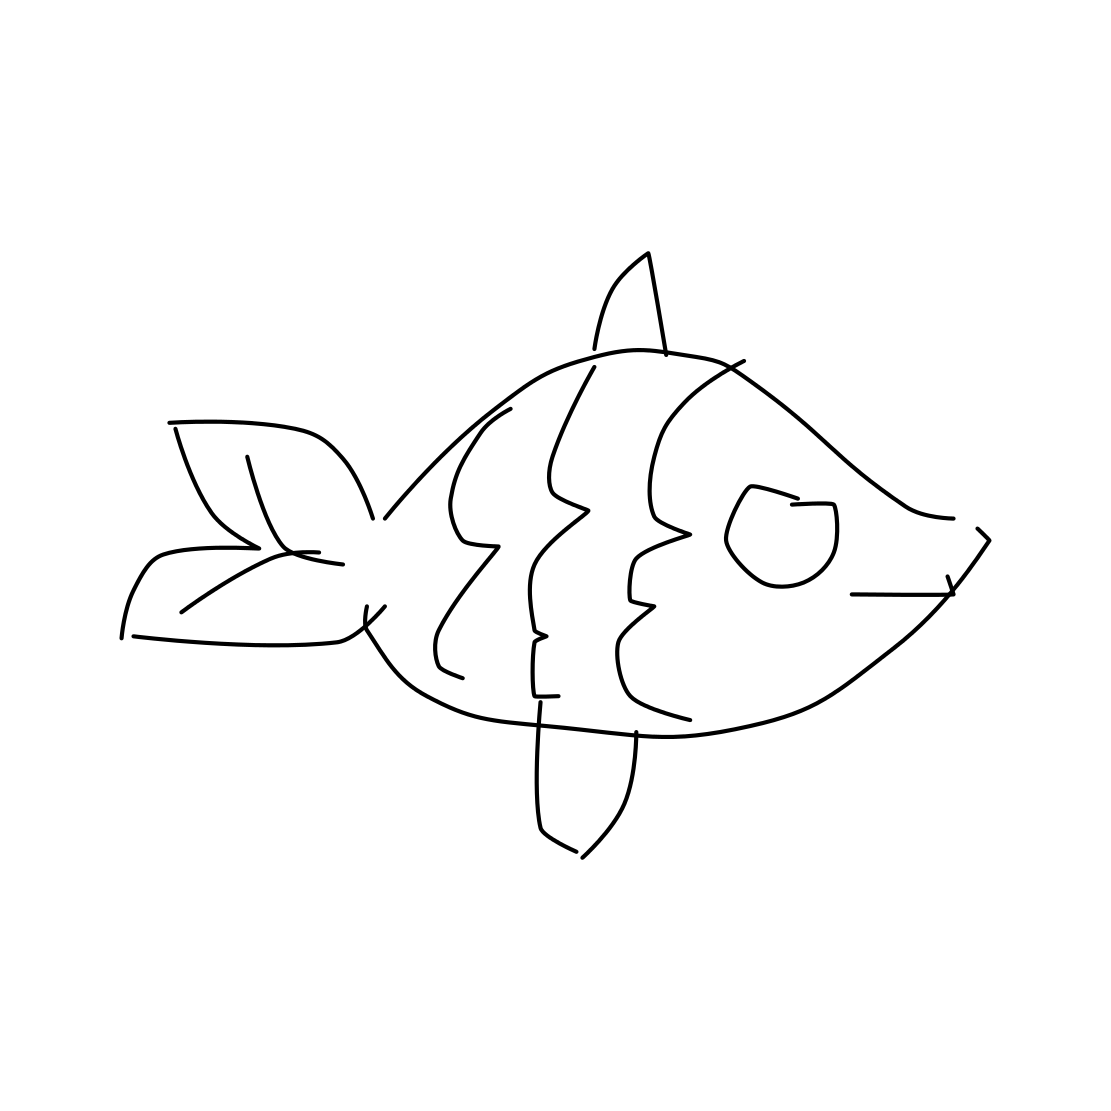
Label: fish